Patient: sex M, age 44
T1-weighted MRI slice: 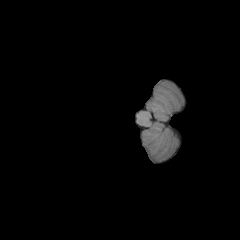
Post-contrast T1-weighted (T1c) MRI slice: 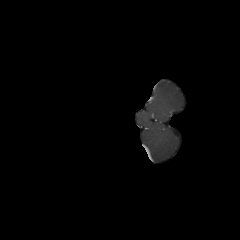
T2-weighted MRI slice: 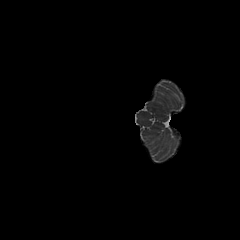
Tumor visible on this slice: no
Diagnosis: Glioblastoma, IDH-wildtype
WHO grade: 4